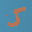
Label: 5